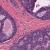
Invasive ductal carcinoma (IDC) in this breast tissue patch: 0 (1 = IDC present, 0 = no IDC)